Field crop: maize
Growth stage: 2
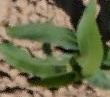
Species: maize